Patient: sex M, age 75
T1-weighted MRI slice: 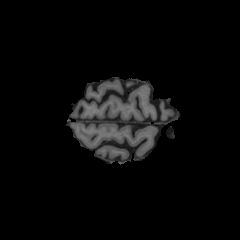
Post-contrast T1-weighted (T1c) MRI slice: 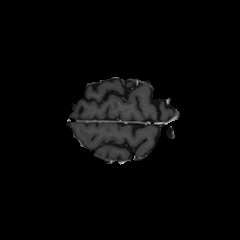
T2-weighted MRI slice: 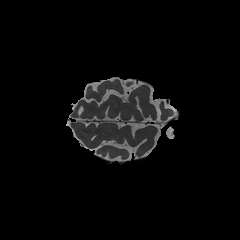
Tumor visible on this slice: no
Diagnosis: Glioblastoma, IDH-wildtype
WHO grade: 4